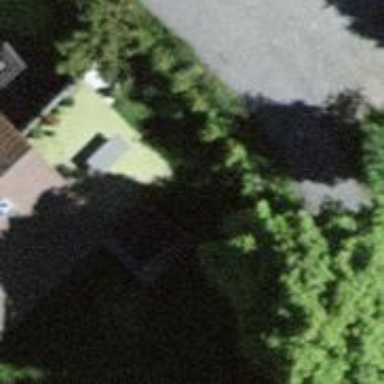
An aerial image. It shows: Garage.